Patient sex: F
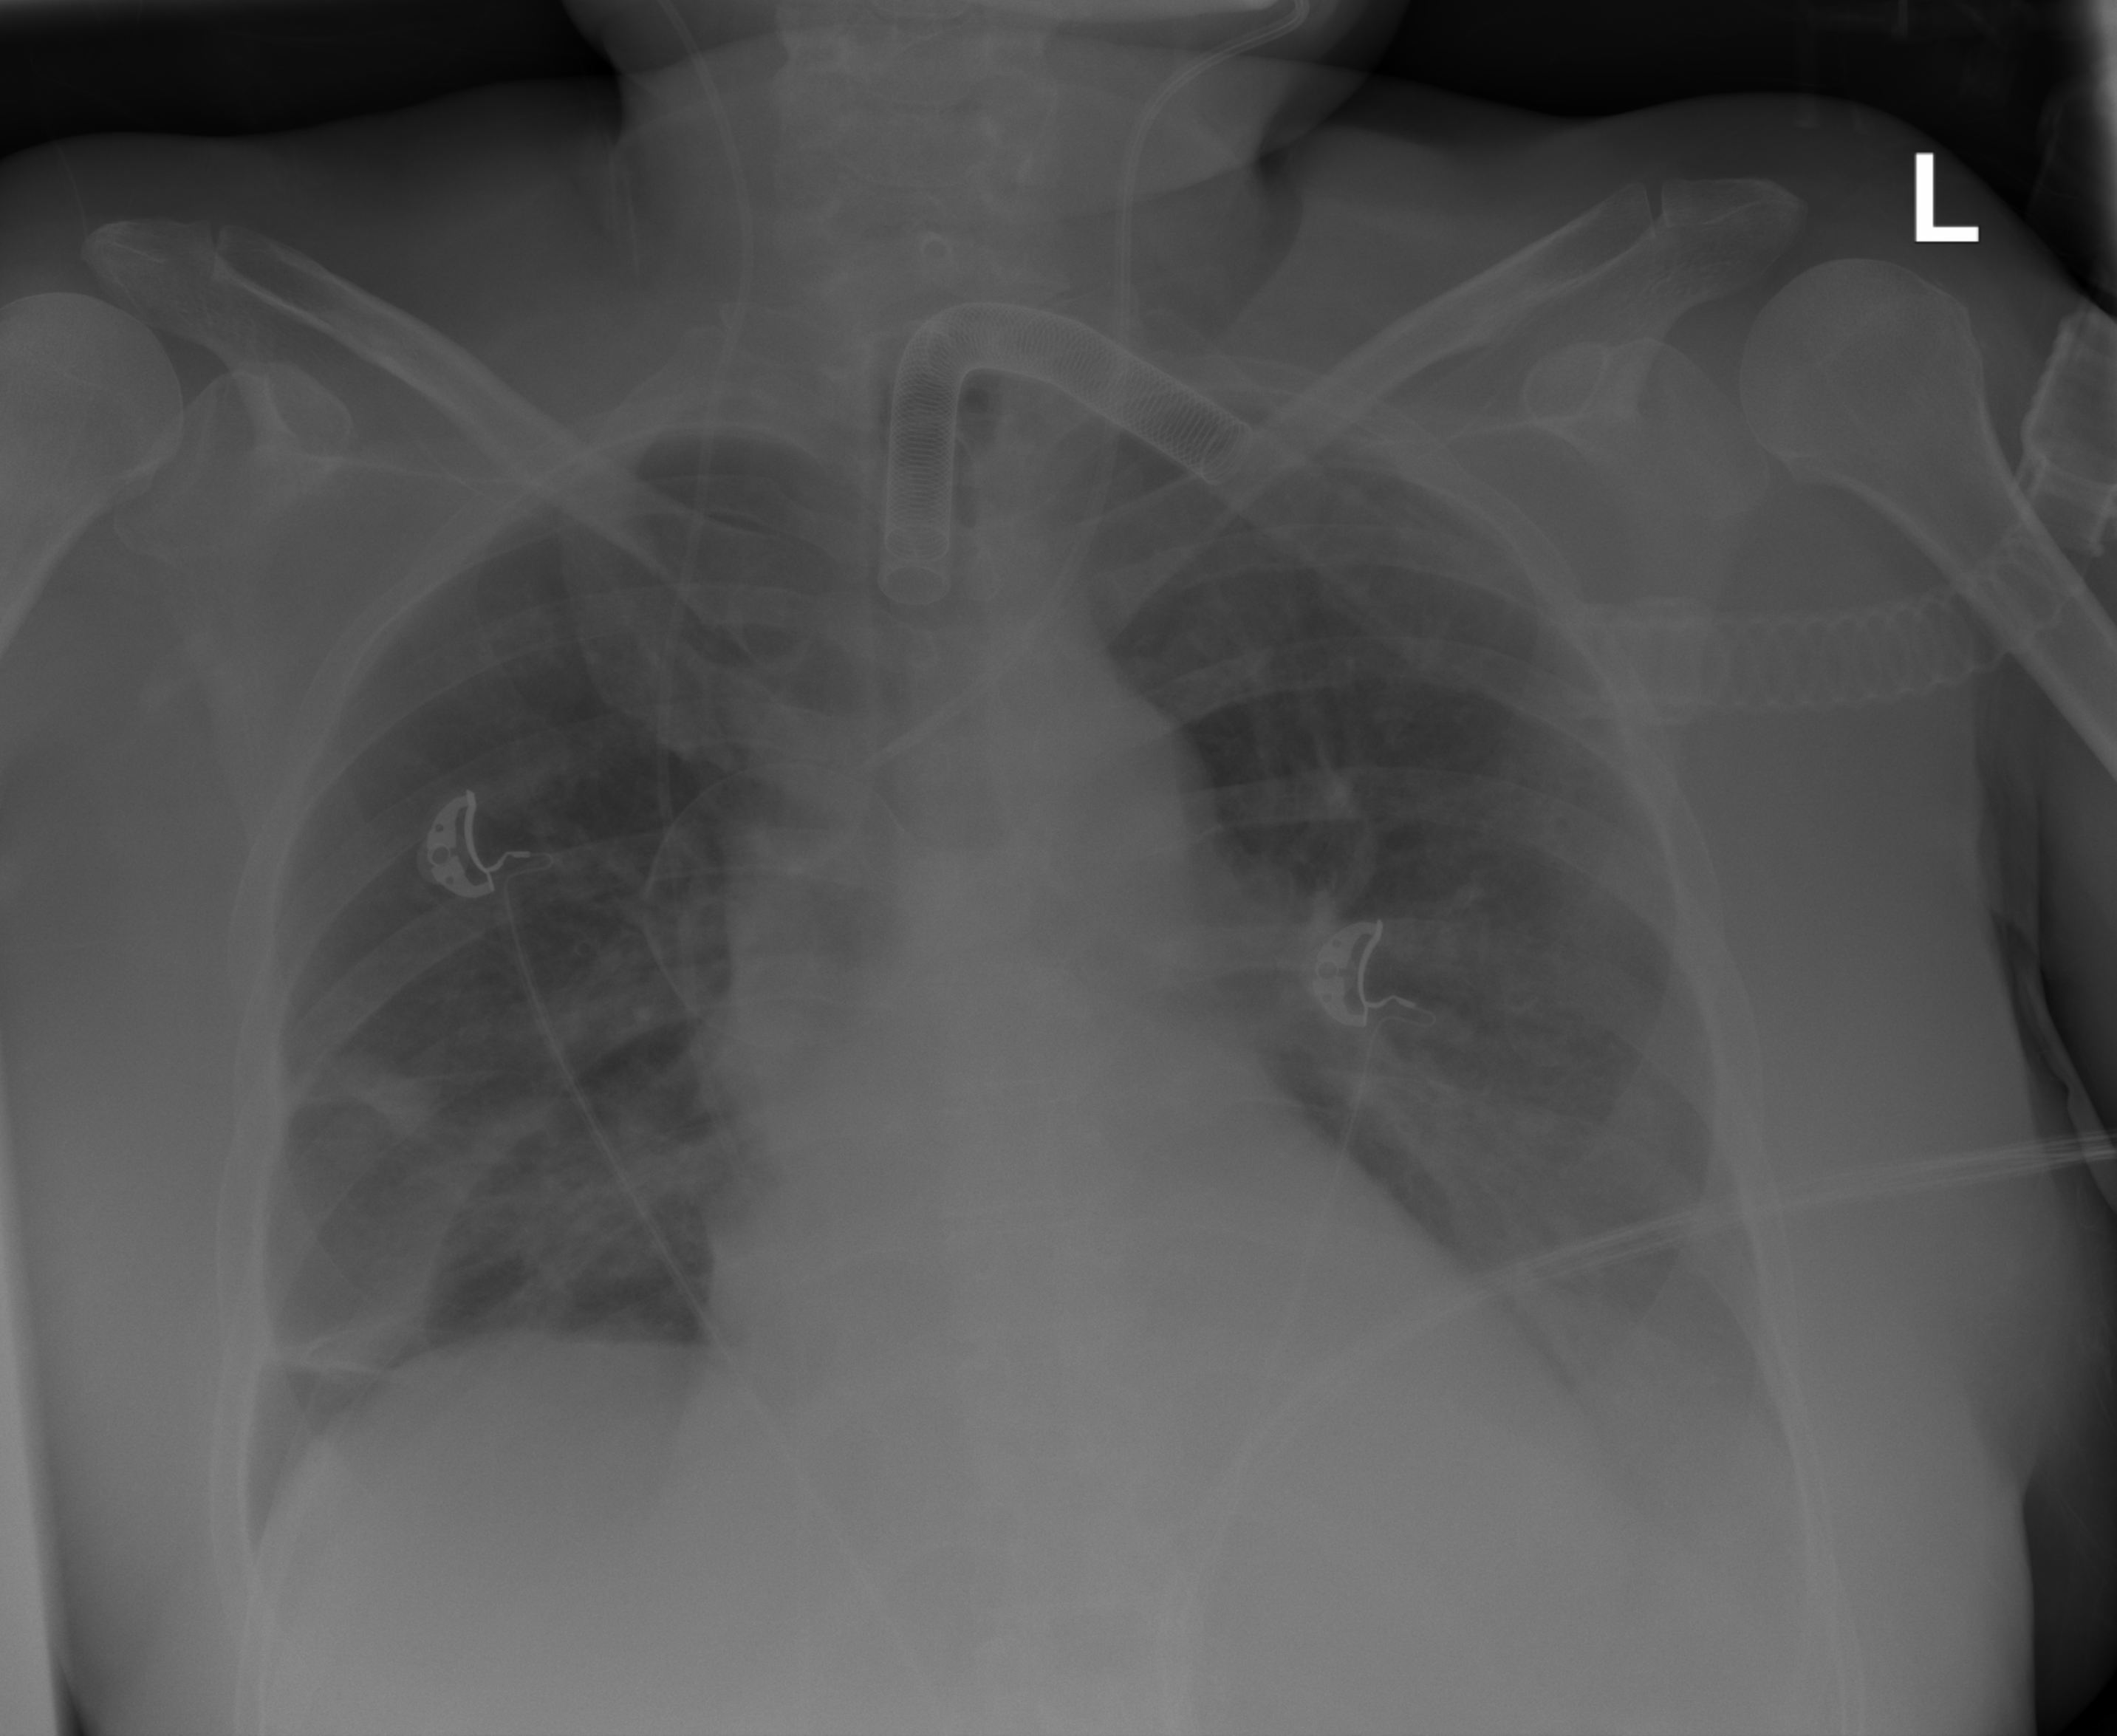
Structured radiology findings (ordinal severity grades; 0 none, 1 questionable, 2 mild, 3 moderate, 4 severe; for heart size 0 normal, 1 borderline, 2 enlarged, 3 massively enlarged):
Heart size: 2
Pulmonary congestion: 1
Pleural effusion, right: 2
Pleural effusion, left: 2
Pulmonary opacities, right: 0
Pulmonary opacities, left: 0
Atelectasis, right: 2
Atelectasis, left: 2